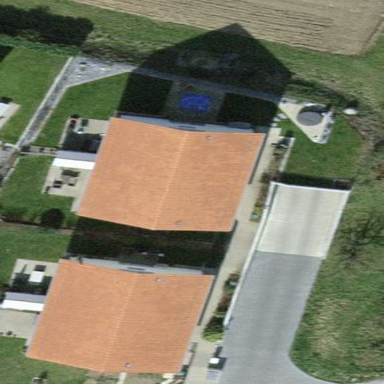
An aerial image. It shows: Semi-detached house with gabled roof.